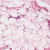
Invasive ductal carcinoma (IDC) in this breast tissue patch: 0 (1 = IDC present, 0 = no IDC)